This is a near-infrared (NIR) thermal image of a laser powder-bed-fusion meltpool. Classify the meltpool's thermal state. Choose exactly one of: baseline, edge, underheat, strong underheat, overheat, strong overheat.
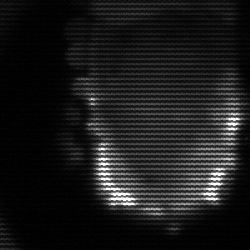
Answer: baseline